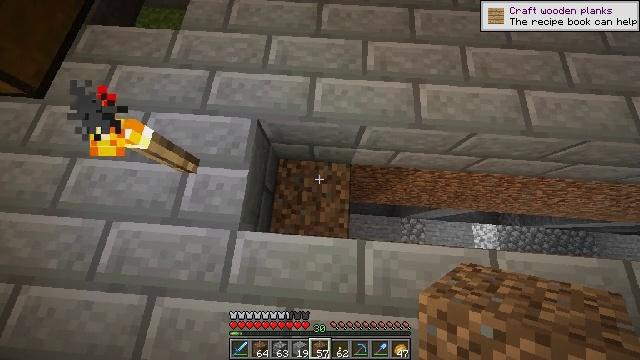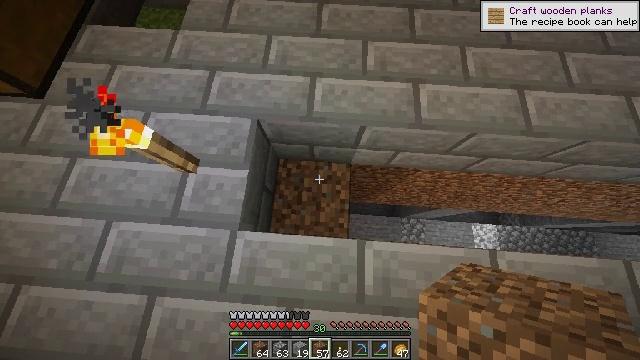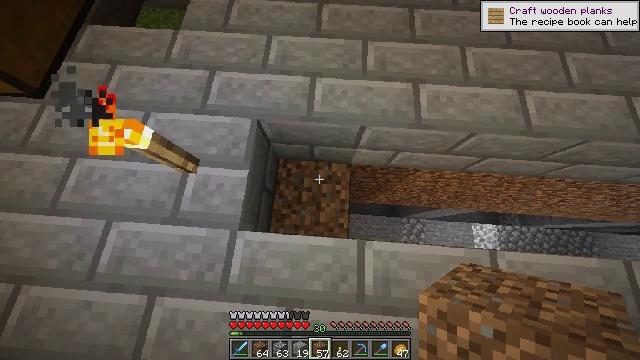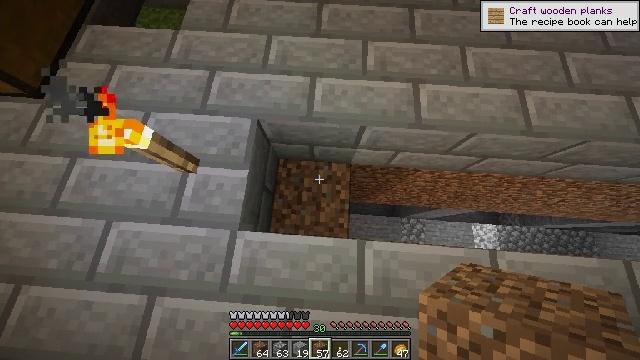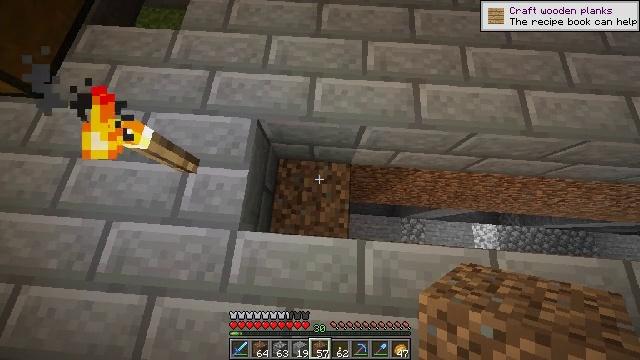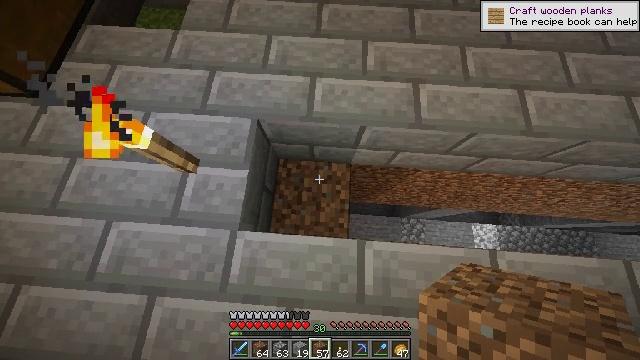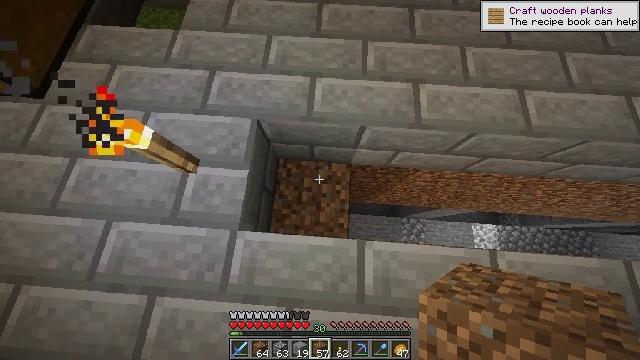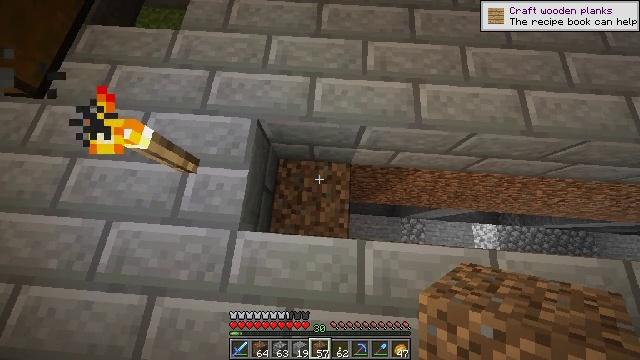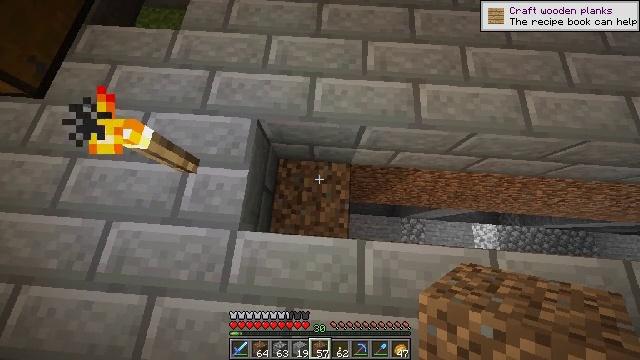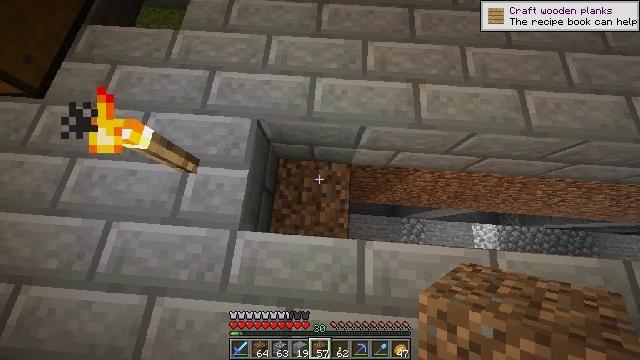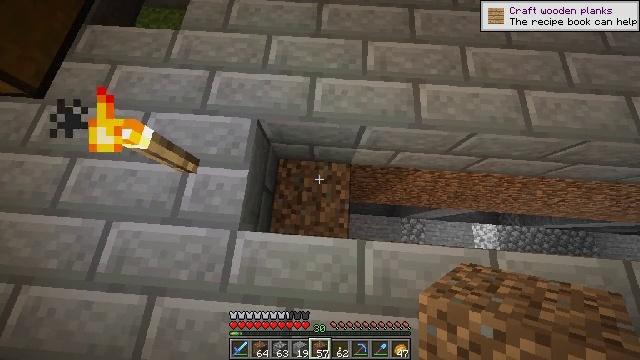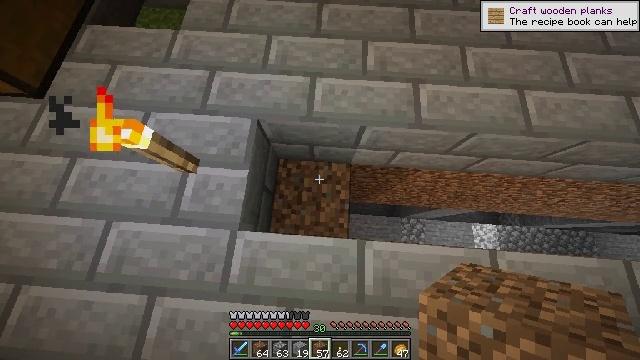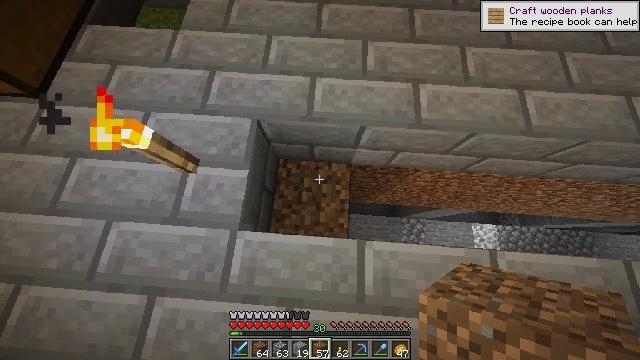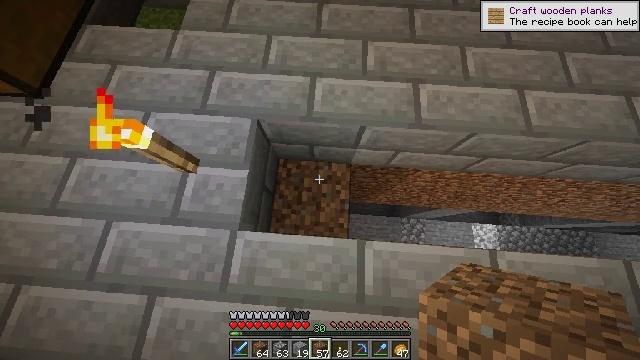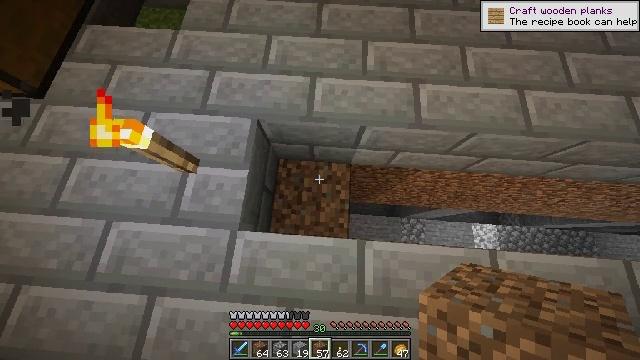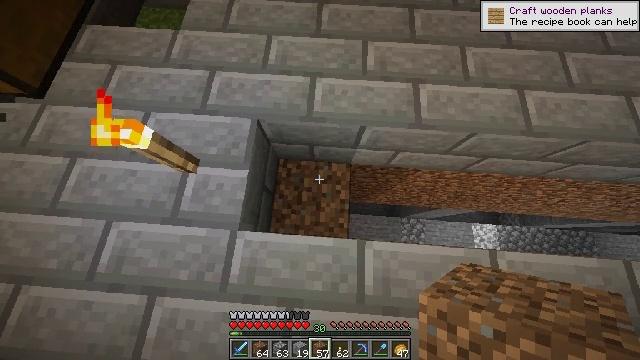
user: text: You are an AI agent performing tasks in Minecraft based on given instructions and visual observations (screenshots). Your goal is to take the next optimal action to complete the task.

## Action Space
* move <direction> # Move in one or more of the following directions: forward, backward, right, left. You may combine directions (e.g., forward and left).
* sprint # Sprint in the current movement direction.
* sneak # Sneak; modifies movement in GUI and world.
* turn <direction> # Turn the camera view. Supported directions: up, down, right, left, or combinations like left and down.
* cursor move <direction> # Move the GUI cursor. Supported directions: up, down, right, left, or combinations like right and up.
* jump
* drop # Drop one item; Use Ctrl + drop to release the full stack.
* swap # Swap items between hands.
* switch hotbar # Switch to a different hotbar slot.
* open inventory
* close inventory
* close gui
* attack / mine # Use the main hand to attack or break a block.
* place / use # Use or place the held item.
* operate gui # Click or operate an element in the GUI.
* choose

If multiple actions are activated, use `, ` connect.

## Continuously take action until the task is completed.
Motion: motion action
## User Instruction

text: Mine stone bricks from a structure.
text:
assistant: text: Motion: no_op
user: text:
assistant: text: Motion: no_op
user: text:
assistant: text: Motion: no_op
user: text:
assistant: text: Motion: no_op
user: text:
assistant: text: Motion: no_op
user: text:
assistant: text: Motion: no_op
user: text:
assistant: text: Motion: no_op
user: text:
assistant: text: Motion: no_op
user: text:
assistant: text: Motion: no_op
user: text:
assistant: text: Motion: no_op
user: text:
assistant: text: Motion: no_op
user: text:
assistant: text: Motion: no_op
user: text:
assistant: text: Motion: no_op
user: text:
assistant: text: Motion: no_op
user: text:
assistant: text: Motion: no_op
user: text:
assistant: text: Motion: no_op
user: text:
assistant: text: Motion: no_op
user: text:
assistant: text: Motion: no_op
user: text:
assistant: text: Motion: no_op
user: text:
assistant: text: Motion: no_op
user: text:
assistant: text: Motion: no_op
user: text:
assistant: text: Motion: no_op
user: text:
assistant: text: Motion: no_op
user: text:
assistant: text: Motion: no_op
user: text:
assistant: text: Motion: no_op
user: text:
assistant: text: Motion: no_op
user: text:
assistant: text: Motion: no_op
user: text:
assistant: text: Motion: no_op
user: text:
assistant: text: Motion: no_op
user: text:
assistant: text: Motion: no_op